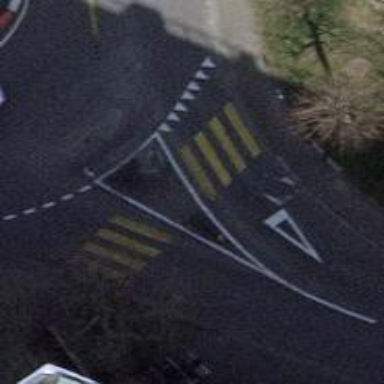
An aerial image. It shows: Asphalt footway with marked crossing and pedestrian island.